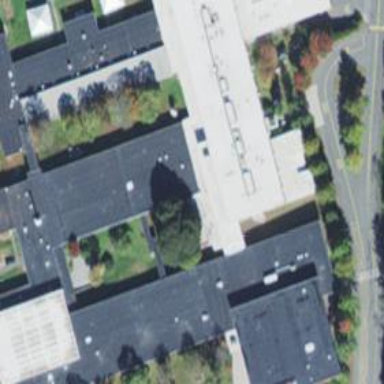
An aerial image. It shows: Part of building.